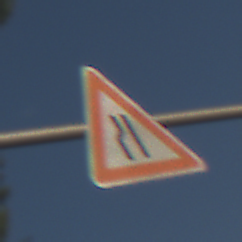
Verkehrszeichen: EinseitigVerengteFahrbahnLinks
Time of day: MorningAfternoon
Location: Outdoor (Nature)
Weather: PartlyCloudy
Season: NotSpecified
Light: Natural